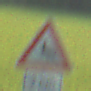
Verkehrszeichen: WildwechselRechts
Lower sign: Entfernungsangaben2
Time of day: SunriseSunset
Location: Outdoor (Nature)
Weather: PartlyCloudy
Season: NotSpecified
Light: Natural